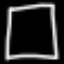
Label: square